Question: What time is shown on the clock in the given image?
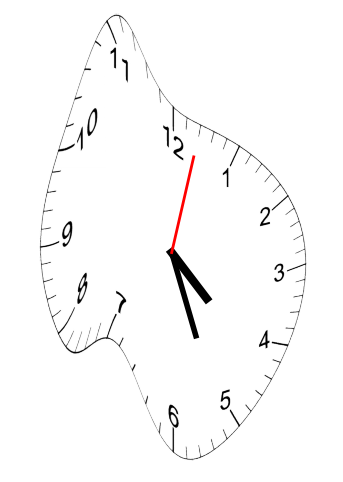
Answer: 04:26:02